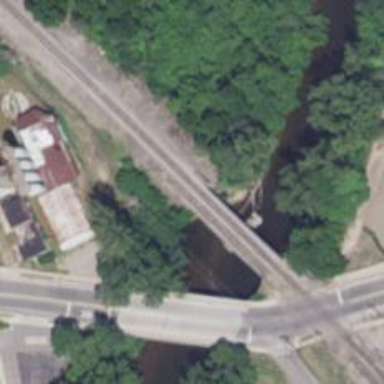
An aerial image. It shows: Abandoned railway bridge over siding service track.